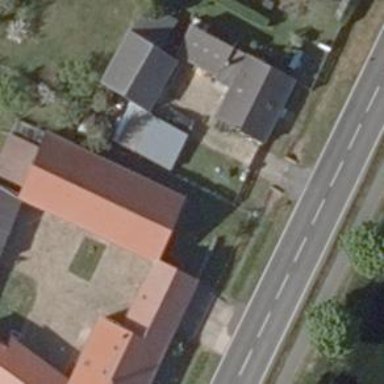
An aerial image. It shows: Building with gabled roof oriented along its length.